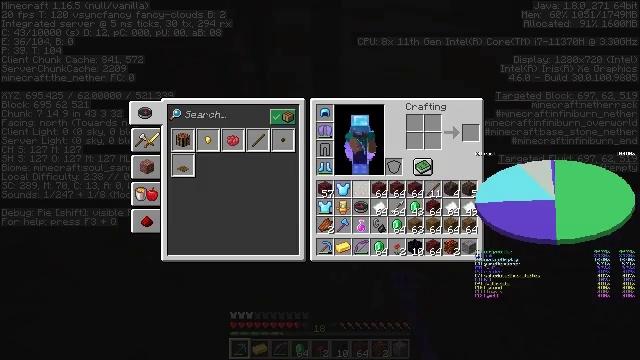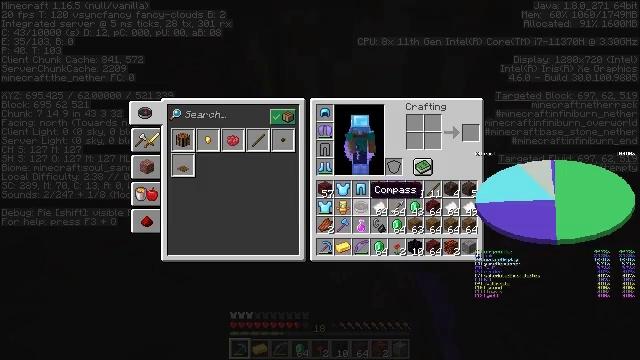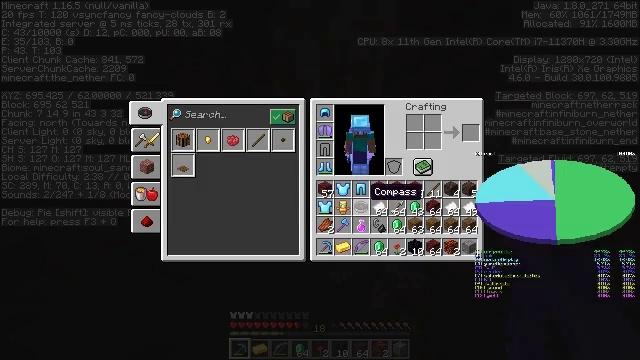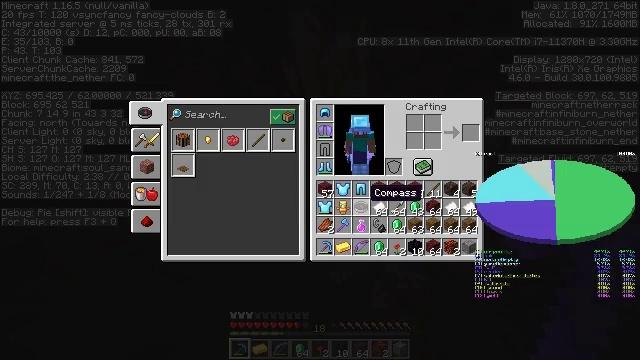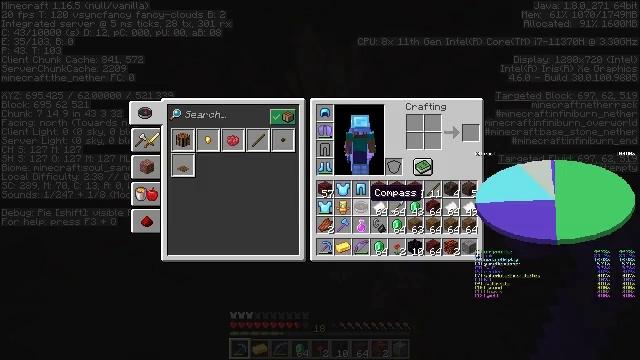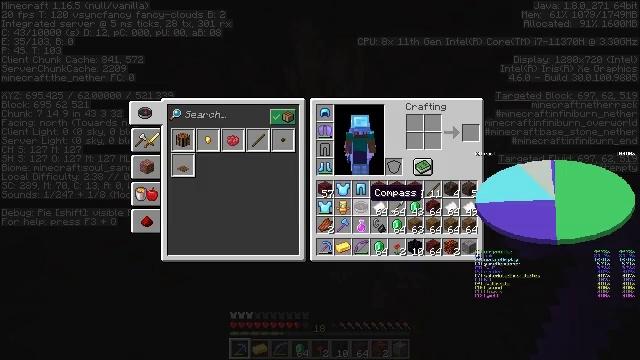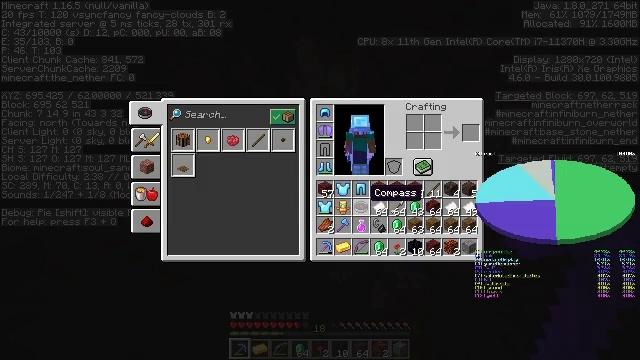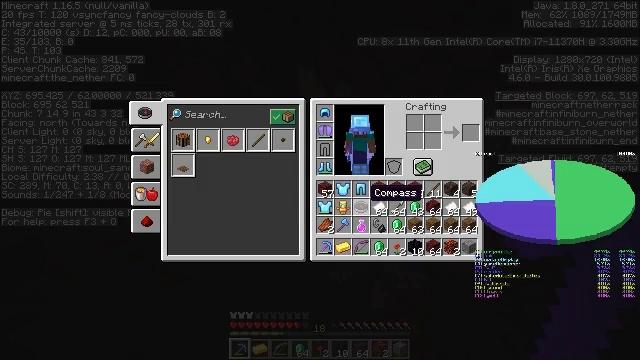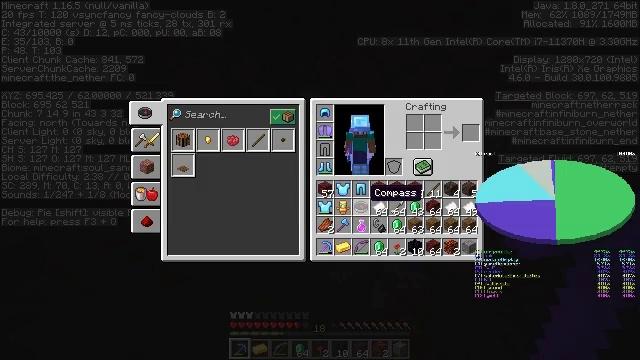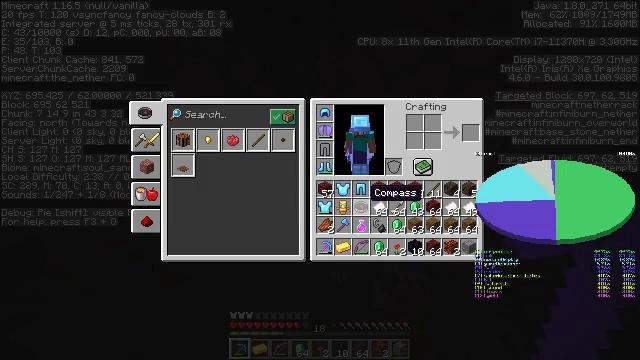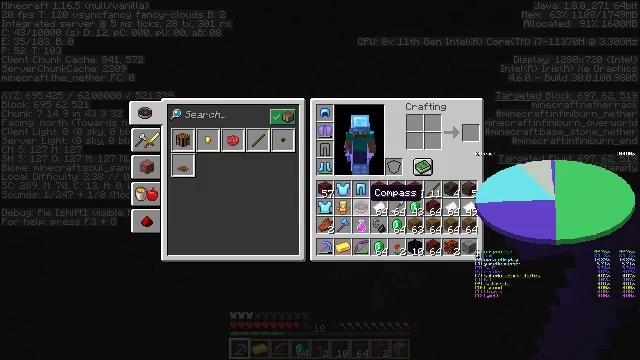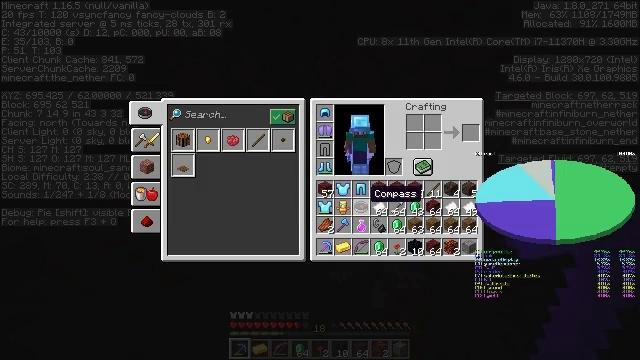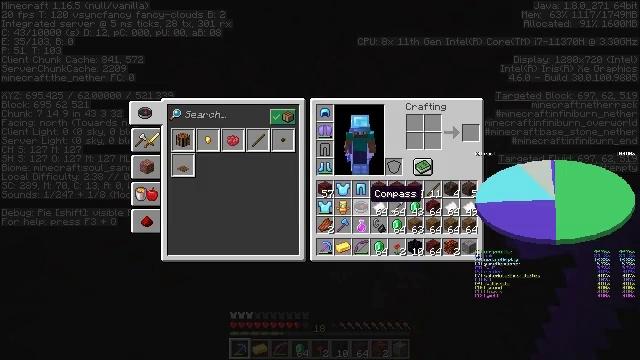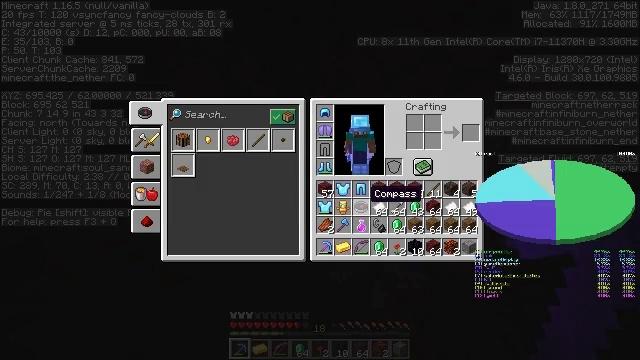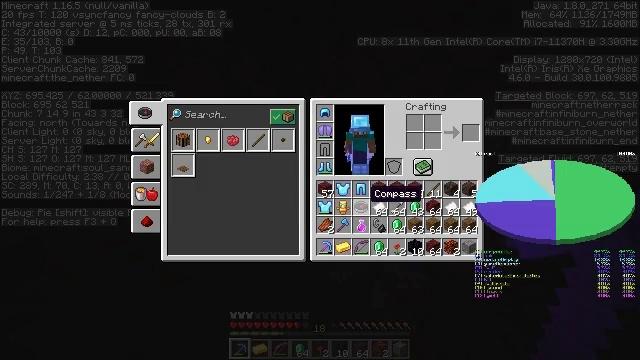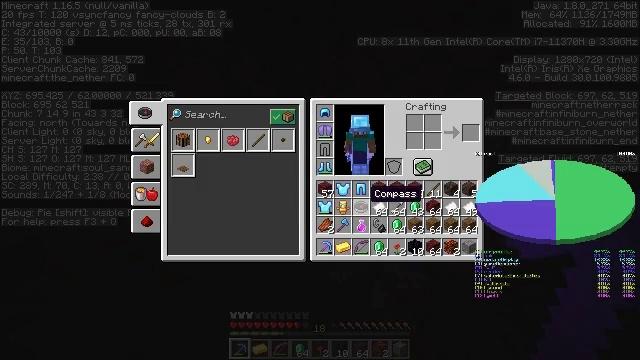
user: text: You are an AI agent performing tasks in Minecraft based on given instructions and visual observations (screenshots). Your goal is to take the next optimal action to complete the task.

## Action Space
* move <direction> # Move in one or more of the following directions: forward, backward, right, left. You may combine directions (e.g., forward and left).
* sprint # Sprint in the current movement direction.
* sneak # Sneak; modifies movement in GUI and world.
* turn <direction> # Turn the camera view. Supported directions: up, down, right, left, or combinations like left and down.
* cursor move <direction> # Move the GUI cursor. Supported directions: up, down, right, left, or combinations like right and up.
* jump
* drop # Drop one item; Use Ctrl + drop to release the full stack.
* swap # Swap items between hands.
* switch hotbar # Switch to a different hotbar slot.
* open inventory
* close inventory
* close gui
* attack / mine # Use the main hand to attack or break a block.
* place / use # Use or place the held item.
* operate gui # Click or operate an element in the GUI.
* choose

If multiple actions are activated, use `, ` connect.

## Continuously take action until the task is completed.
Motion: motion action
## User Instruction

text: Remove a compass from the inventory.
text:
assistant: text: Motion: sprint, open gui
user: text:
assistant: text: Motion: sprint
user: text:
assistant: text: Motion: sprint
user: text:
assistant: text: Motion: sprint
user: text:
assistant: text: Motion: sprint
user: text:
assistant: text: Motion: sprint
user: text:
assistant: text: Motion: sprint
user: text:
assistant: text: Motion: sprint
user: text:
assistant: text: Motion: sprint
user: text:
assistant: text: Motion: sprint
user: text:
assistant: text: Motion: sprint
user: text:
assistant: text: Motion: sprint
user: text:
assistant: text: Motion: sprint
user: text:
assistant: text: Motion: sprint
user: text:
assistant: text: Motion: sprint
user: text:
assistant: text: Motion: sprint
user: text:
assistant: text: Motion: sprint
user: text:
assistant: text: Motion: sprint, drop
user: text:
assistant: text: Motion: sprint, drop
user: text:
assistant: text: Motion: sprint, drop
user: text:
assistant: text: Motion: sprint, drop
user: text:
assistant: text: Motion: sprint
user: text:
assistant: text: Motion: sprint